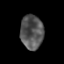
Tissue: prostate
Cell type: T cells
Senescence score: 0.2886
Nuclear area (px): 765
Mean DAPI intensity: 84.875